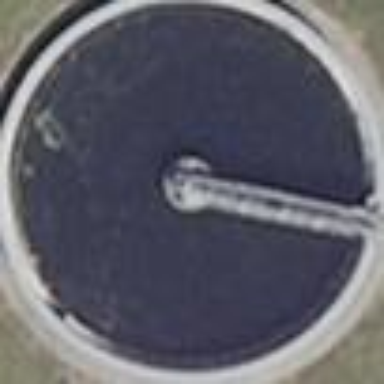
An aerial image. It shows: Image of wastewater.